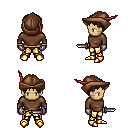
a pixel art fantasy rpg character, male body template, human, tanned skin, brown long-sleeve shirt, gold greaves, raven plain hairstyle, leather cap, metal gloves, gold boots, dagger, four views (front, back, left, right), 2x2 character sprite sheet, small pixel art, hard edges, no anti-aliasing